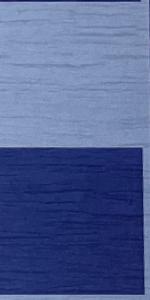
Label: Empty